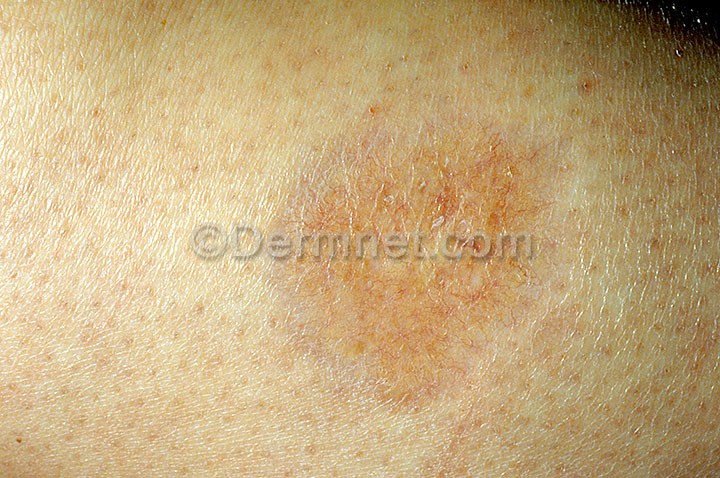
Disease: Systemic Disease